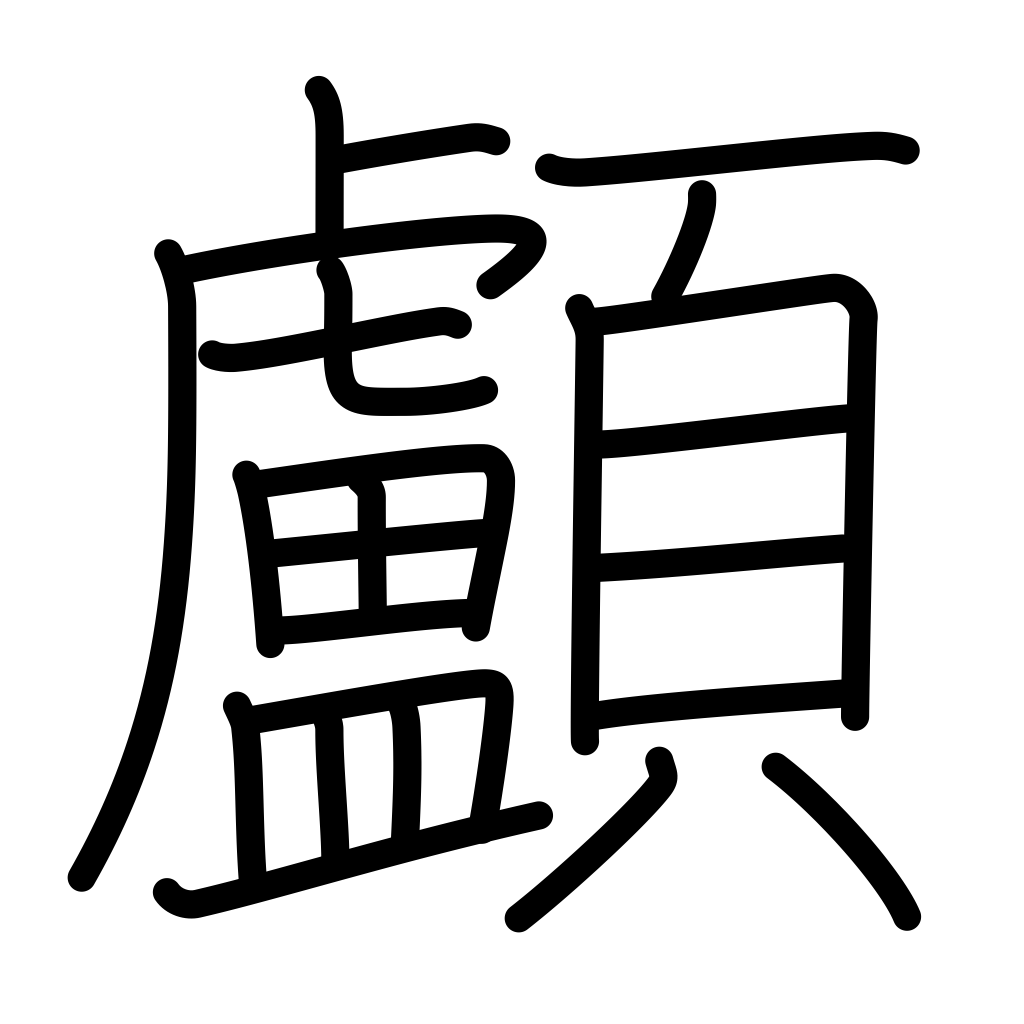
Meaning: head, skull